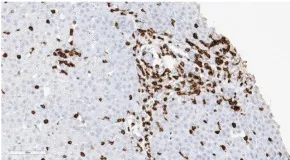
Histopathology of liver graft-versus-host disease. (B) CD3 Immunochemistry showing T cell lymphocytic infiltrates in the epithelium of the bile duct, lymphocytic infiltrates predominantly in the portal tracts with associated interlobular bile duct injury.
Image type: pathology (immunostaining)